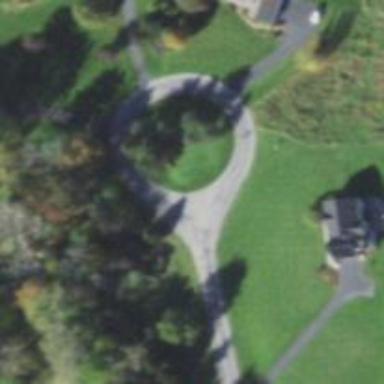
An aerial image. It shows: Turning loop on the road.